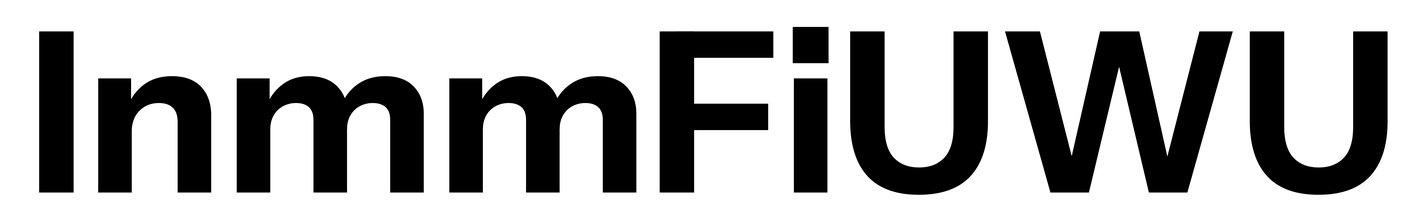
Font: InstrumentSans_Bold